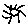
Label: sun